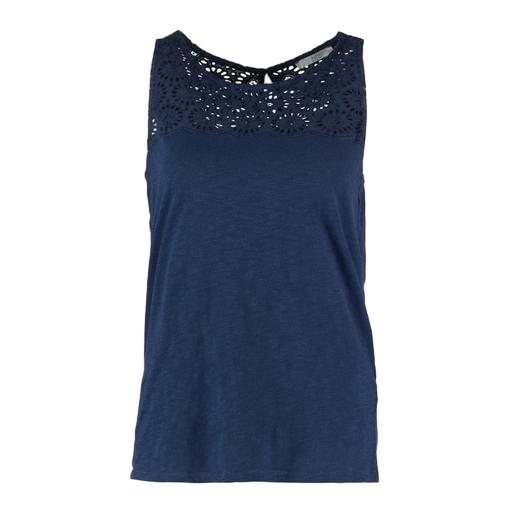
blue printed laser-cut tank top, blue lace tank top, dark blue tank top, white background